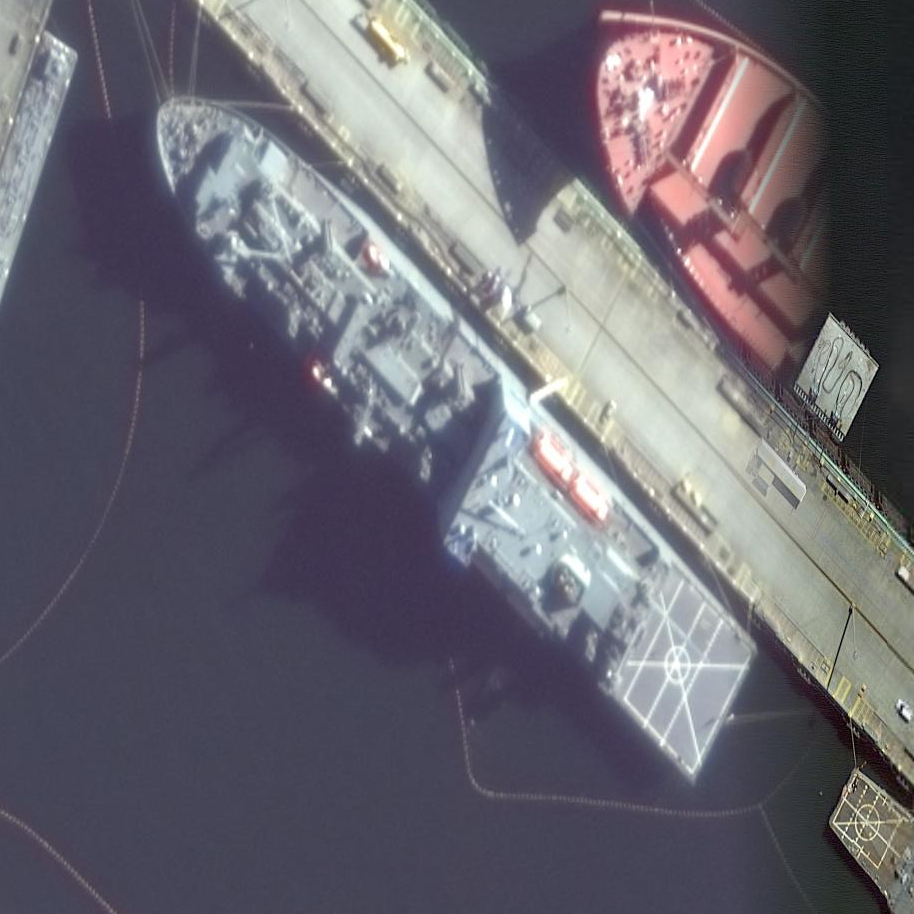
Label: Crane_ship